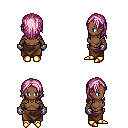
a pixel art fantasy rpg character, female body template, human, dark skin, leather shoulder armor, robe skirt, pink long hairstyle, metal gloves, gold boots, four views (front, back, left, right), 2x2 character sprite sheet, small pixel art, hard edges, no anti-aliasing